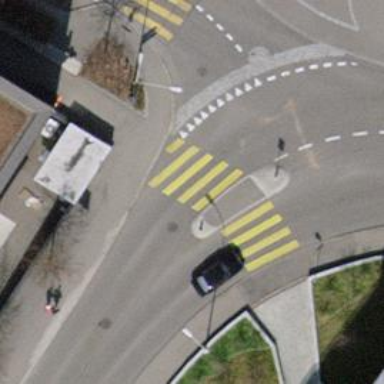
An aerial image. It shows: Zebra crossing with road island.